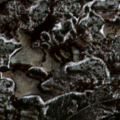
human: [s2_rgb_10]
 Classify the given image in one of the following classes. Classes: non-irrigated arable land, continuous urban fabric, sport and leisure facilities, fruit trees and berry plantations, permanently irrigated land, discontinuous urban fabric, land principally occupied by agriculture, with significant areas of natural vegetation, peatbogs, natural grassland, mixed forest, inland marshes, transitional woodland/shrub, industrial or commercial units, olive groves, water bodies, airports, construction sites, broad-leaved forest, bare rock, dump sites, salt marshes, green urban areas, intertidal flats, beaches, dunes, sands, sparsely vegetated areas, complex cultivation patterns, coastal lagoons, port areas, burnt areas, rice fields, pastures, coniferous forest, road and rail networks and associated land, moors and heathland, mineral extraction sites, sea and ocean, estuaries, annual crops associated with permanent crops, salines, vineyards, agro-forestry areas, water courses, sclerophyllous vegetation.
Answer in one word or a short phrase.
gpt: coniferous forest, mixed forest, transitional woodland/shrub, peatbogs